Question:
Can't update my votecount into my database. I can't figure out why.
Here is the codes. I have dropdown menu, a textfield and submit button. Pick a teacher in dropdown menu, then put scores in textfield then submit button will execute the script
'''
<form method='post' action='input_stack.php'>
<input type='text' name='votecount'>
<select name='teacher_dropdown'>
<?php
while ($row = mysql_fetch_assoc($result)) {
echo "<option value'" . $row['facultyname'] ."'>" . $row['facultyname'] . "</option>";
}
?>
</select>
<input type='submit' name='submit' value='Submit now'>
</form>
</body>
</html>
<?php mysql_free_result($result);?>
'''
and this
'''
<?php
$teacherz = isset($_POST['teacher_dropdown']) ? $_POST['teacher_dropdown'] : "";
$votecount = isset($_POST['votecount']) ? $_POST['teacher_dropdown'] : "";
if (isset($_POST['submit'])) {
$sql = "UPDATE subj_eva SET facultyname='$teacherz', totalvotes = totalvotes + '$votecount'";
}
$result=mysql_query($sql);
?>
'''
I'm not sure if it's because of the variable, or option value or maybe the missing WHERE clause.
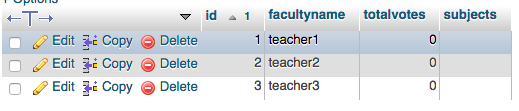
Answer: You're missing the 'WHERE' clause in your query. It should be:
'''
$sql = "UPDATE subj_eva
SET totalvotes = totalvotes + $votecount
WHERE facultyname = '$teacherz'"
'''
You also have a typo in your HTML, you're missing '=' after 'value':
'''
echo "<option value='" . $row['facultyname'] ."'>" . $row['facultyname'] . "</option>";
^
'''
You're setting the '$votecount' variable from the wrong '$_POST' variable, it should be:
'''
$votecount = isset($_POST['votecount']) ? $_POST['votecount'] : 0;
'''
You should also upgrade to either PDO or mysqli, so you can use a prepared statement. Otherwise, you need to use 'mysql_real_escape_string' to sanitize the input.